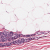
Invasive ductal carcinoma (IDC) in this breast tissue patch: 0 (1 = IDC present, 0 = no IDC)